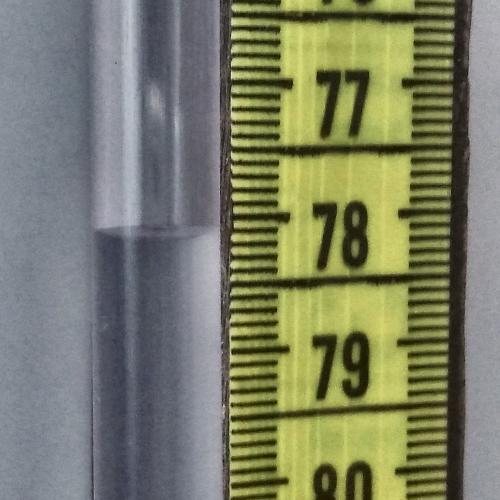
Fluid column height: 78.1 cm